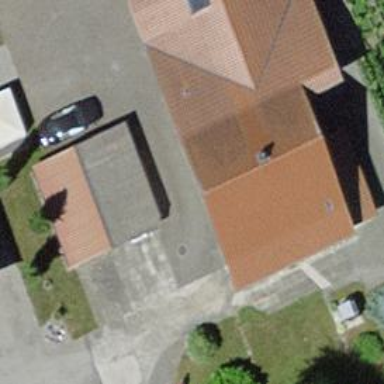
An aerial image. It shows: Building with tiled roof.